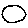
Label: moon